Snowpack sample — Snodgrass Mountain, Crested Butte, Colorado (2/4/25, 12:06 PM MST)
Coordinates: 38.923, -106.968
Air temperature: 35 °F
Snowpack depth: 80 cm
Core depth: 50 cm
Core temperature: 30.2 °F
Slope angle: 14°, slope face: 78°
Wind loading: low
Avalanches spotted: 0
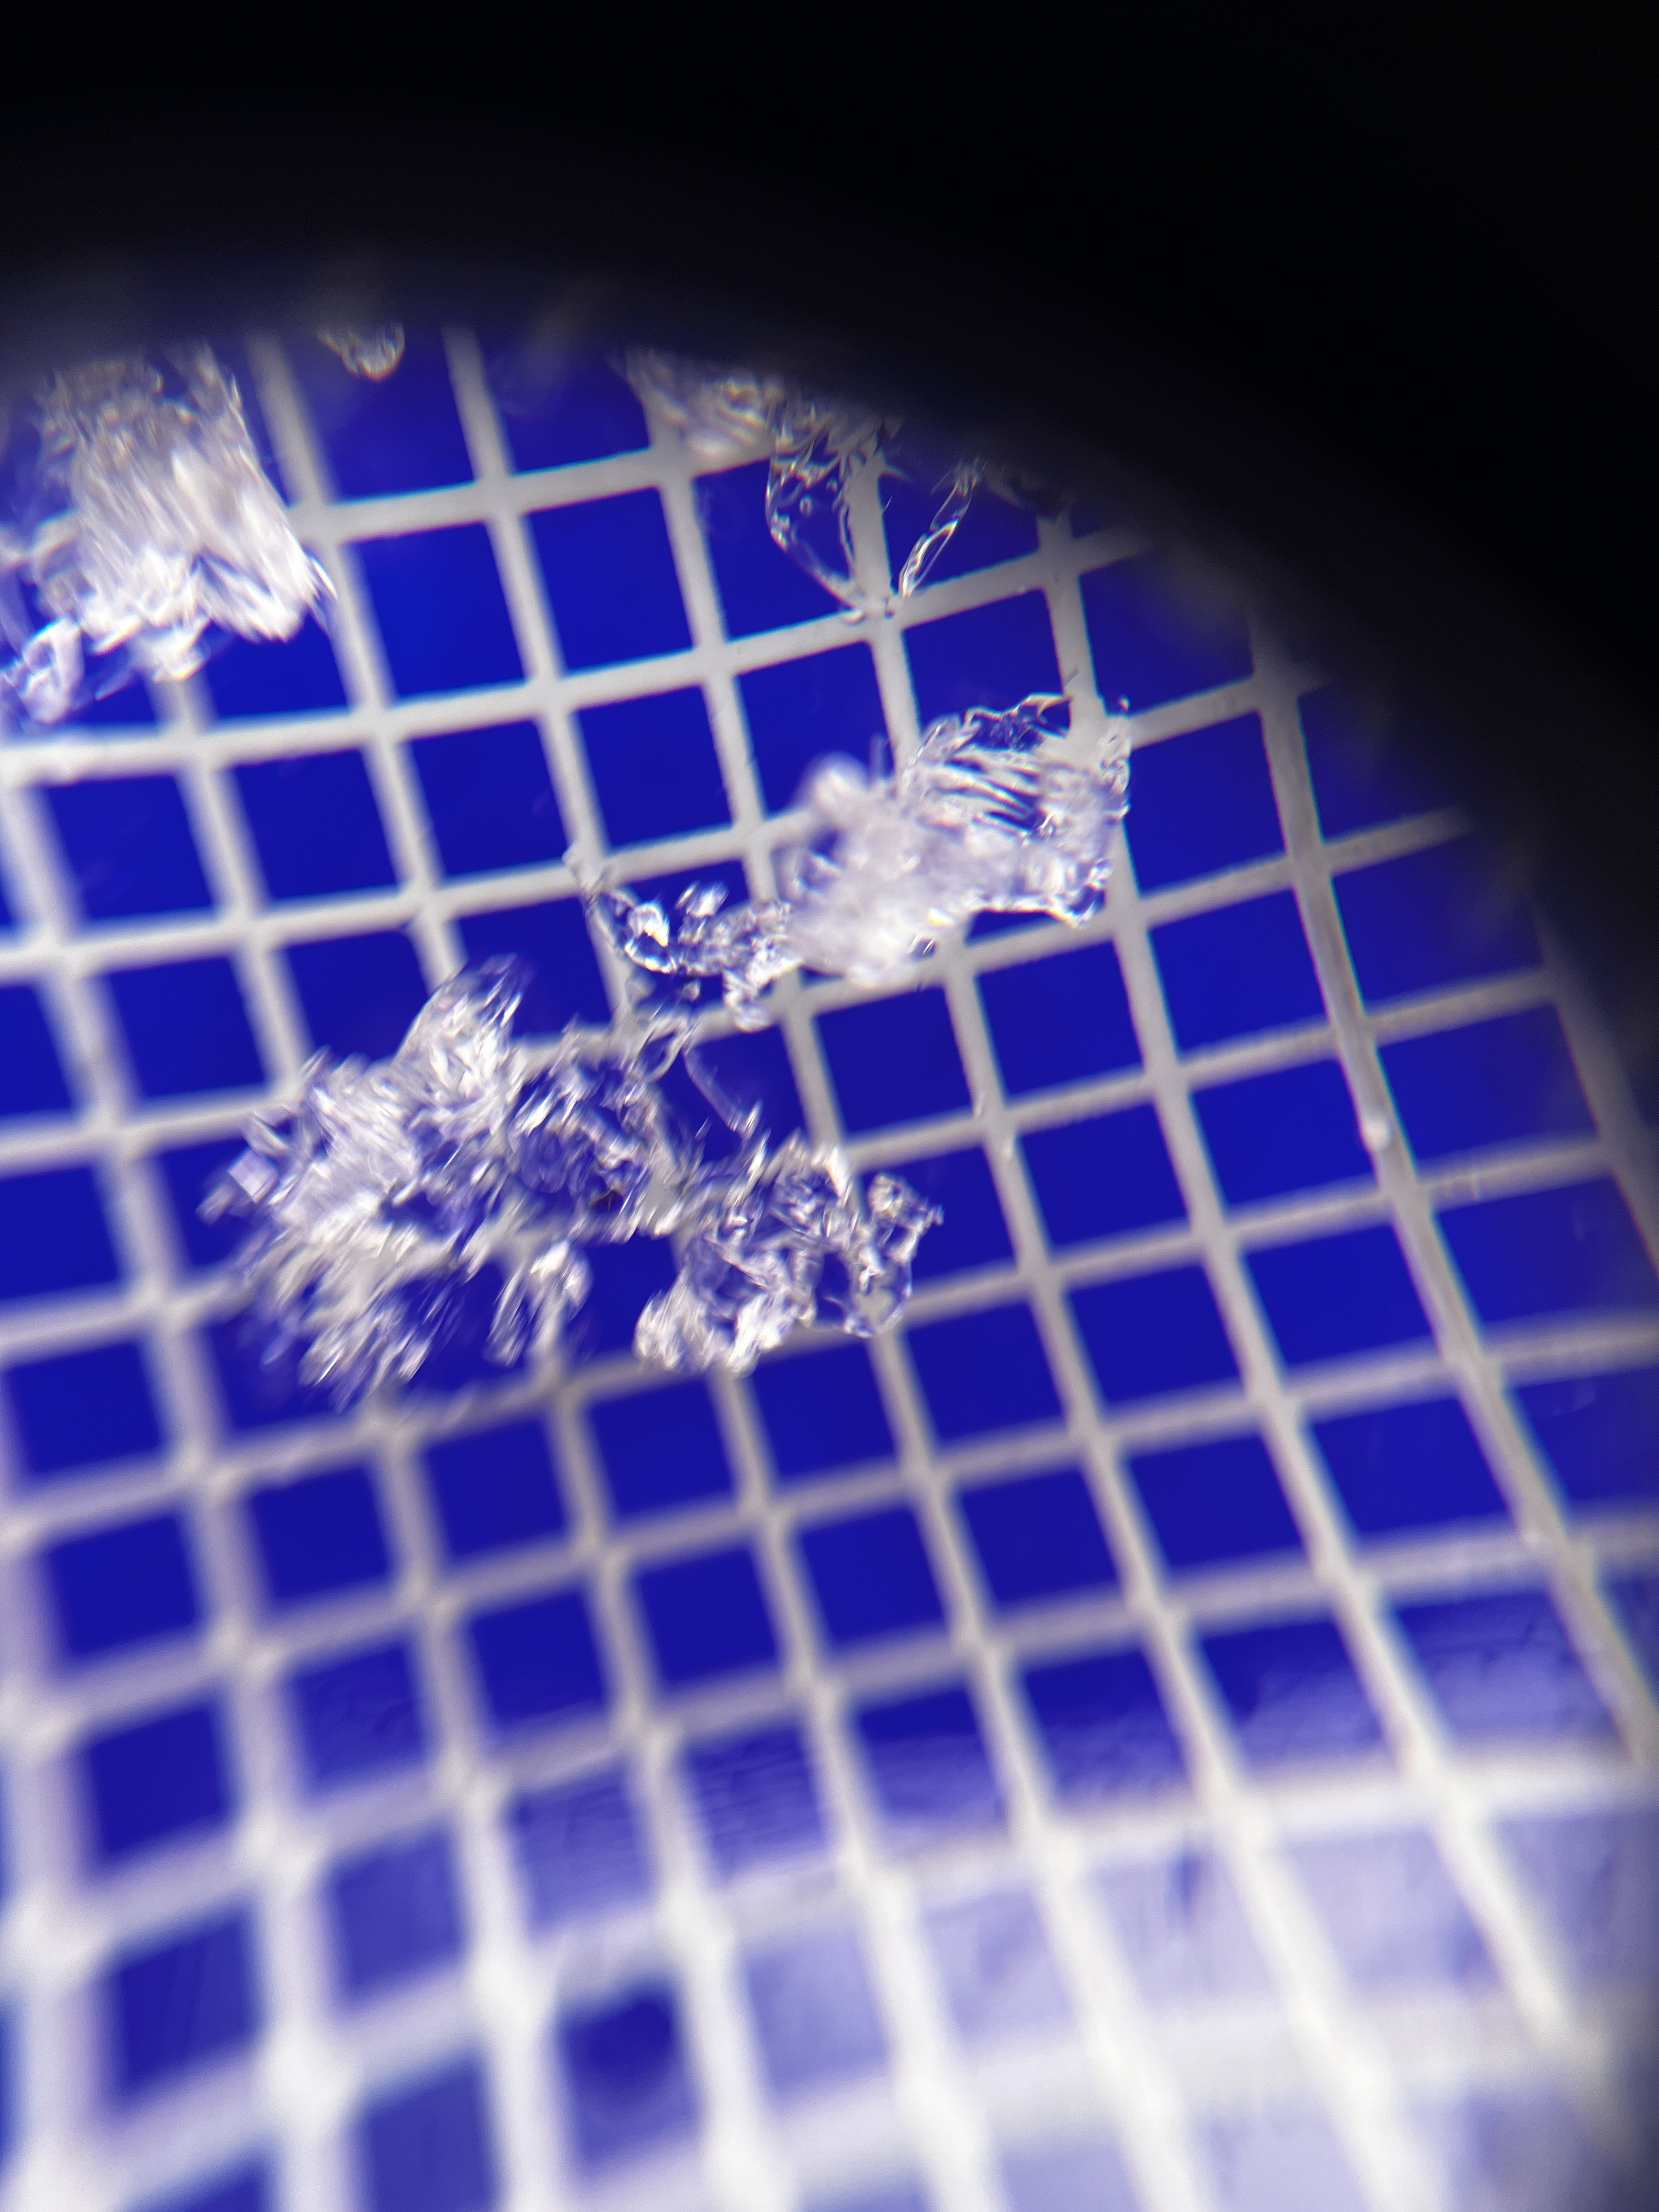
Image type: magnified_profile
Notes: No avalanches nearby, unusually warm weather for the last month reported by residents, Collected 25 yards from treeline